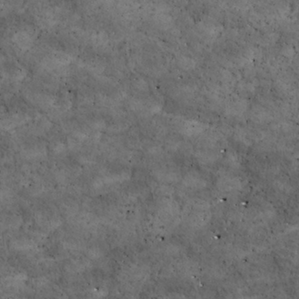
Label: non_frost